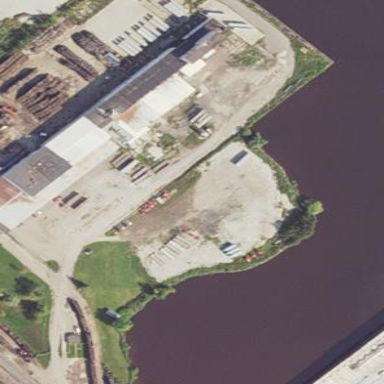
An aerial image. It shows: Industrial building.